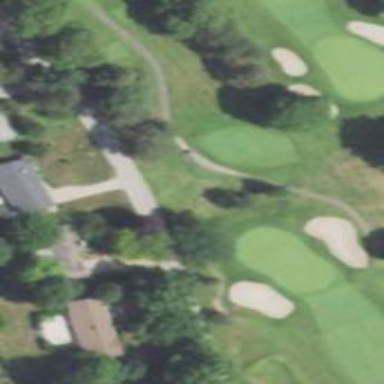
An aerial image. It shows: Path for both road and golf.